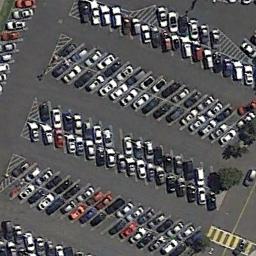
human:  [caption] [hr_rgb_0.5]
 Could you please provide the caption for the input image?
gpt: Eighty percent of the parking spaces in the parking lot are occupied .

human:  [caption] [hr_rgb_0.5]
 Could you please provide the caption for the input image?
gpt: Many cars of different styles and colors are on the parking lot .

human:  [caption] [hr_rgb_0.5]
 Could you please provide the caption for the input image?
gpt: The parking lot has some cars arranged neatly in lines .

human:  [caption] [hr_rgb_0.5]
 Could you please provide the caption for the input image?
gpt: The parking lot is full of cars .

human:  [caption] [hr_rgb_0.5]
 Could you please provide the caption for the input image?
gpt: There are many cars on the parking lot .